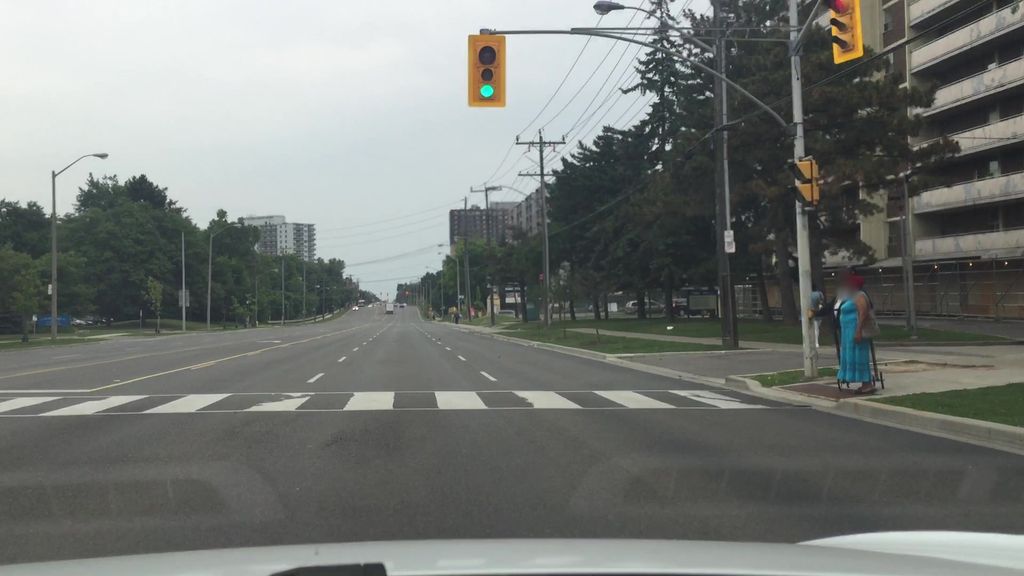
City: toronto